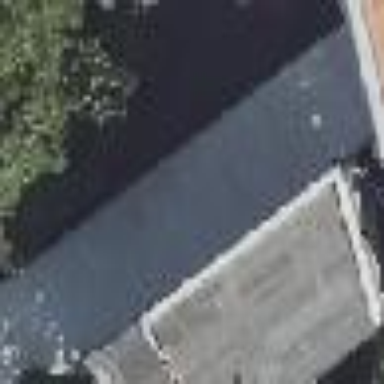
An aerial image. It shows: Carport building with flat roof.